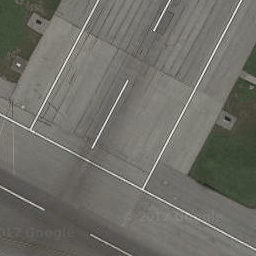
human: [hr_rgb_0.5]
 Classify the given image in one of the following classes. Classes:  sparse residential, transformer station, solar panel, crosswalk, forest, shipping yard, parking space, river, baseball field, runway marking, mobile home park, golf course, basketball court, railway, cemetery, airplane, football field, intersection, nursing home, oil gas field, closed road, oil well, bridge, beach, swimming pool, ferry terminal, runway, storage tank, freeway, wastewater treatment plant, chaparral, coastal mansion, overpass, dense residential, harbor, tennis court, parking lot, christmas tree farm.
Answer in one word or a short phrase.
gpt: runway